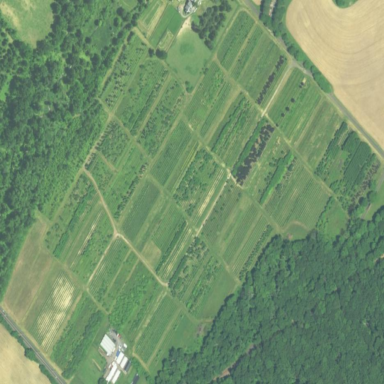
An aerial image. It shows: Plant nursery.